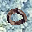
Label: 0